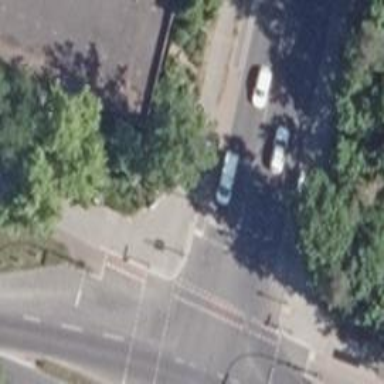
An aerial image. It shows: Road with traffic signals.